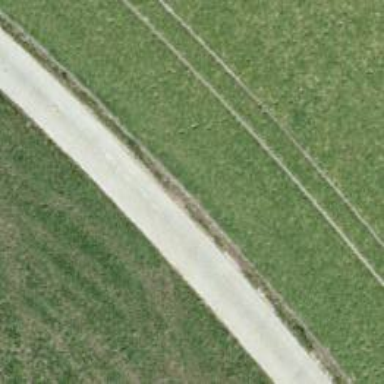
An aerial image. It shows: Dirt track road with grade2 tracktype.